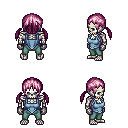
a pixel art fantasy rpg character, male body template, skeleton, blue vest, teal pants, pink twin-tailed hairstyle, metal gloves, four views (front, back, left, right), 2x2 character sprite sheet, small pixel art, hard edges, no anti-aliasing